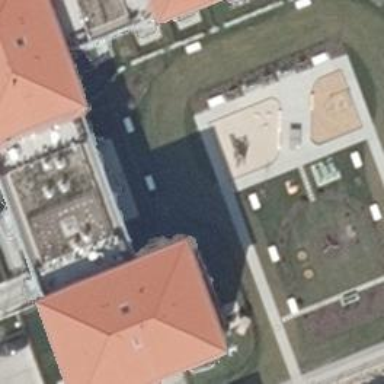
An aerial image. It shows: Playground featuring slide.